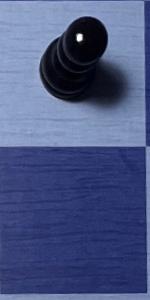
Label: Empty